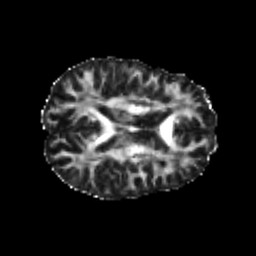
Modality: FA
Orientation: axial
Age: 26
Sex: female
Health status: healthy
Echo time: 0.074 s